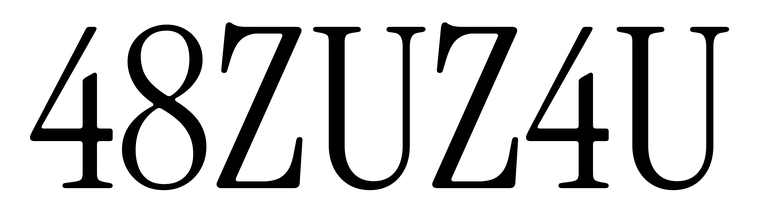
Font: InstrumentSerif-Regular